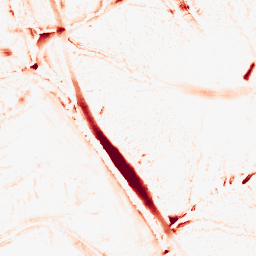
Category: morphological
Decomposition family: morphological_diamond
Decomposition parameters: operation: opening
radius: 10
Upsampling method: quartic
Upsampling parameters: scale: 2
Upsampling scale: 2